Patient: sex F, age 54
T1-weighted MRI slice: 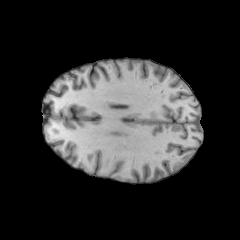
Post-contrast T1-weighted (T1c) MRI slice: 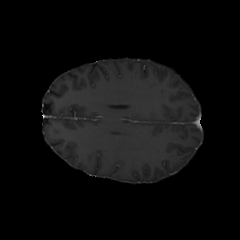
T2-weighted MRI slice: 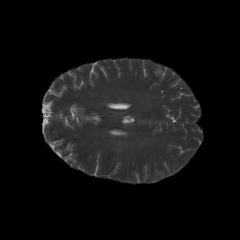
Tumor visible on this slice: no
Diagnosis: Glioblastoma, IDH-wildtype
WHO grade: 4